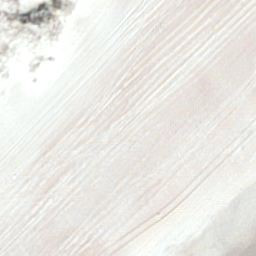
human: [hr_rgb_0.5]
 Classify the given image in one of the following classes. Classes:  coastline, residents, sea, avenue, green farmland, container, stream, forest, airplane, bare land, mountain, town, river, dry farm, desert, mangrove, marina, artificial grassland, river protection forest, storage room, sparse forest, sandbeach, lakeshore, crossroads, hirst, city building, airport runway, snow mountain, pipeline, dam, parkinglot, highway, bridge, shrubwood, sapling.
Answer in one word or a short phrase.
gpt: sandbeach